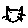
Label: cat